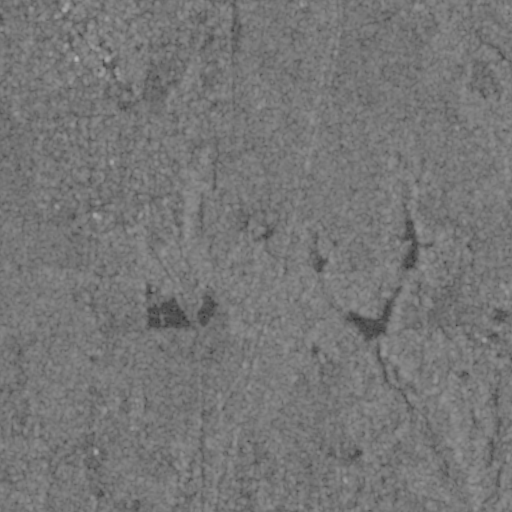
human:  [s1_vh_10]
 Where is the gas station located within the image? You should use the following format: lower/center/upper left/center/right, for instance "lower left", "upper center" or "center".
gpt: The gas station is located in the upper left of the image.
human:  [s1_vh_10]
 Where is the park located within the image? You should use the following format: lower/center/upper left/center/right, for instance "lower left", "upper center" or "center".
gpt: The park is located in the upper left of the image.
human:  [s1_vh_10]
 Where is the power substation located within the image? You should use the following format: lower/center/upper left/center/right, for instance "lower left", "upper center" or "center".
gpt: The power substation is located in the center left of the image.
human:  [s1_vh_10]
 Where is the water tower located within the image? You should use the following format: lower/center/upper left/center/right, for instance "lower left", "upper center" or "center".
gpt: The water tower is located in the upper left of the image.
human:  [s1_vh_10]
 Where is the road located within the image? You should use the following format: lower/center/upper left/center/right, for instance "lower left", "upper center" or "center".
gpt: There is no road in the image.

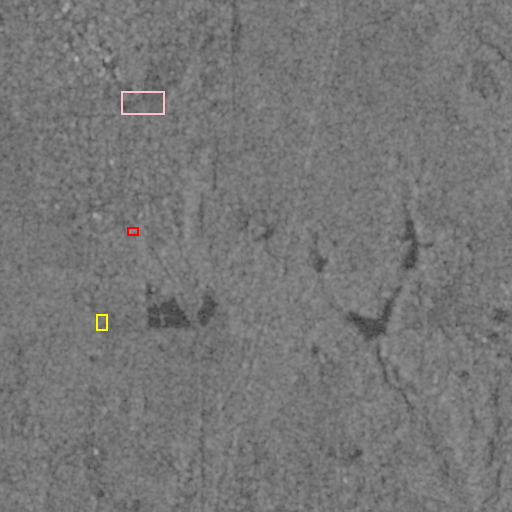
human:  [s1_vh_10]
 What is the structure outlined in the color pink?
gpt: The structure outlined in pink is a park.
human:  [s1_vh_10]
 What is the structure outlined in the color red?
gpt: The structure outlined in red is a power substation.
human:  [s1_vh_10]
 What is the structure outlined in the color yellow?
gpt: The structure outlined in yellow is a building.
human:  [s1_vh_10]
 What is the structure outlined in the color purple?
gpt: There is no purple outline.